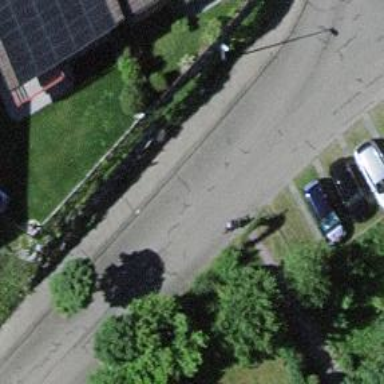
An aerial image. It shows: Kerb barrier.